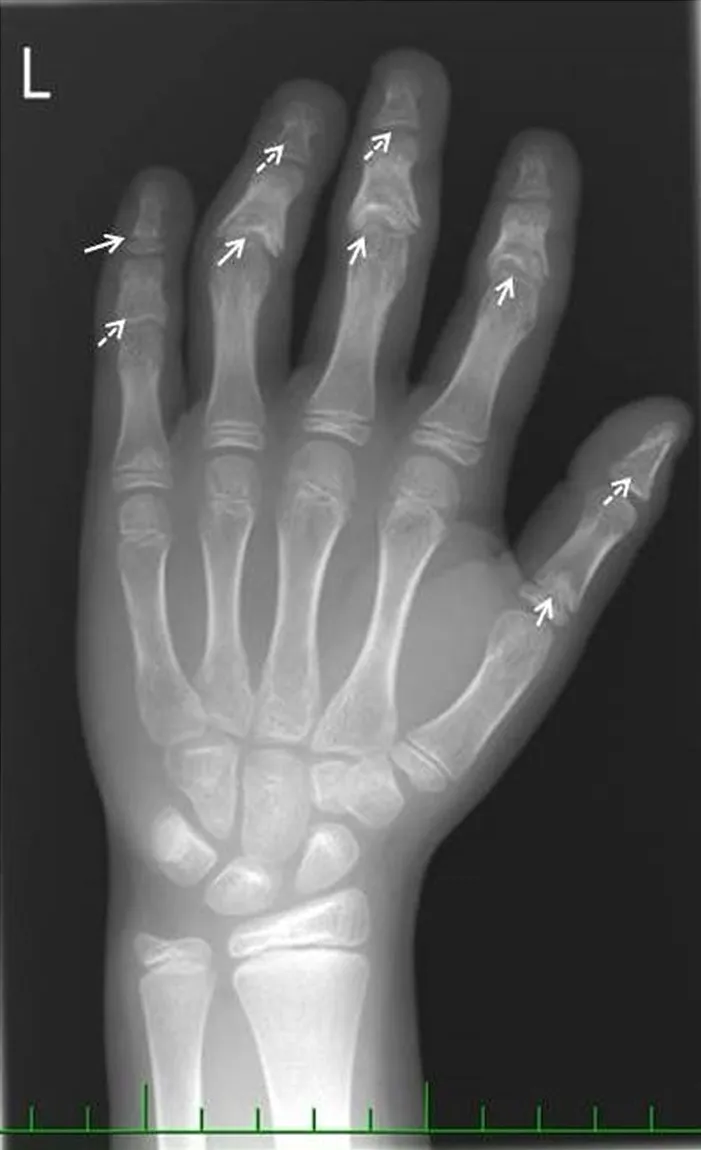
Hand X-ray image. Full arrows show coned epiphyses. Dashed arrows show the premature closure growth plates due to coned epiphyses.
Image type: radiology (x_ray)